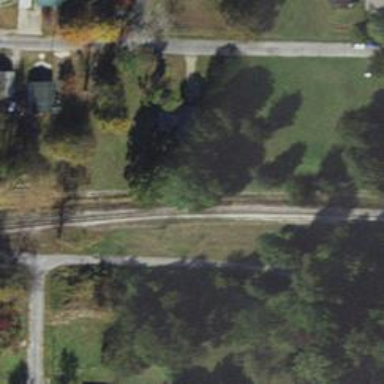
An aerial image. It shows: Railway track.